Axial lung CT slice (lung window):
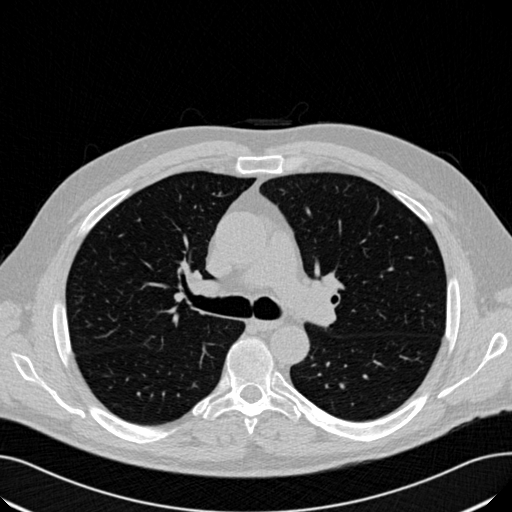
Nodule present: no